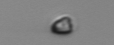
Label: Pyramimonas